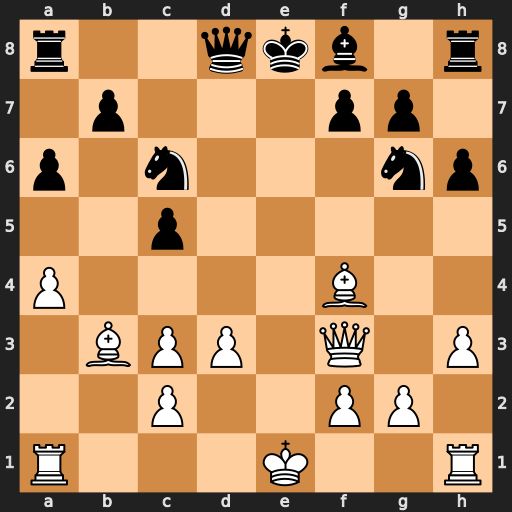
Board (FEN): r2qkb1r/1p3pp1/p1n3np/2p5/P4B2/1BPP1Q1P/2P2PP1/R3K2R
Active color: w
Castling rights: KQkq
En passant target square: -
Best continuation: Bxf7+ Kxf7 Bg5+ Ke8 Bxd8